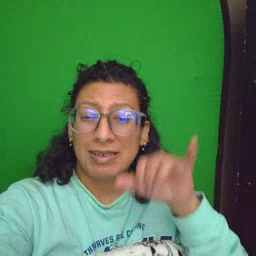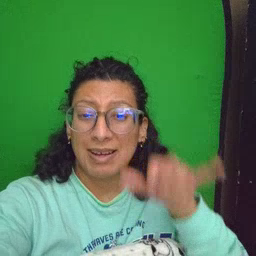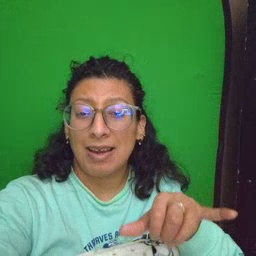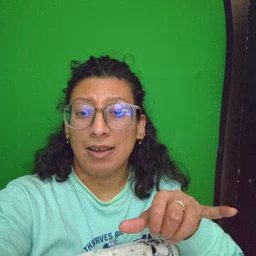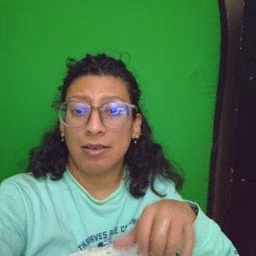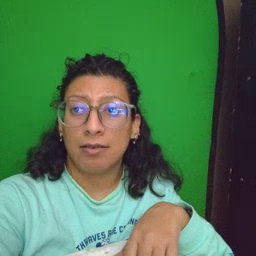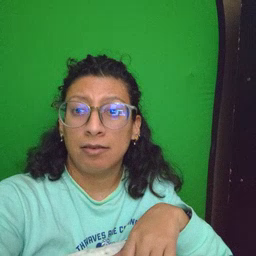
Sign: stay